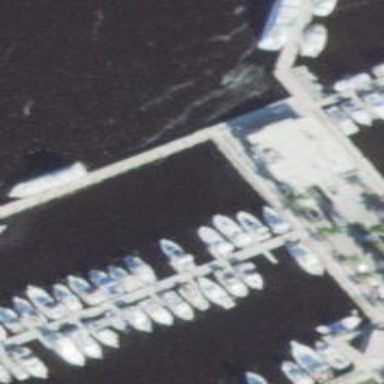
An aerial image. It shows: Man-made pier.